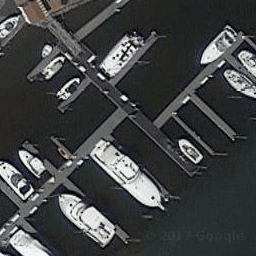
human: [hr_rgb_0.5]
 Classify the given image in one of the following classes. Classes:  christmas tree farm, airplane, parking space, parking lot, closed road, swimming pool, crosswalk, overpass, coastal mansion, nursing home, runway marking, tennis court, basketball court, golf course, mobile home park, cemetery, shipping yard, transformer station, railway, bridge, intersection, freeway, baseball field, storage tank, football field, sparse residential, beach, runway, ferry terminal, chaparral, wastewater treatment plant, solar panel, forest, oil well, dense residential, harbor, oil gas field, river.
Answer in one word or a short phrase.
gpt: harbor